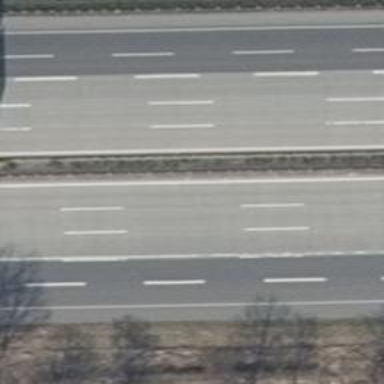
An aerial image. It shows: Concrete motorway.